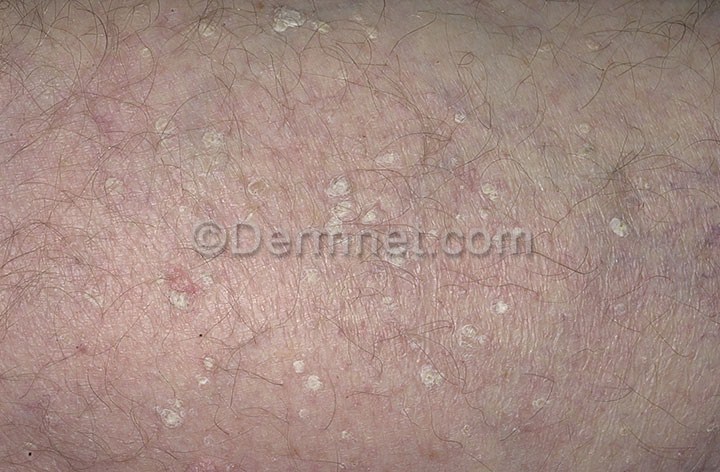
Disease: Seborrheic Keratoses and other Benign Tumors